Question: I am trying to plot some data correctly using Morris Charts.
The data & chart look like this: <URL>

The data coming back seems to be correct, however it looks like the series are not mapping correctly. Not sure why there are those undefined series..
heres the Javascript
'''
var getChartData = function() {
$.get('/dashboard/chart_data', 'json')
.done(function(data) {
alert(JSON.stringify(data))
Morris.Line({
element: 'orders_chart',
data: data,
xkey: 'purchased_at',
ykeys: 'price',
labels: ['Revenue']
});
});
'''
};
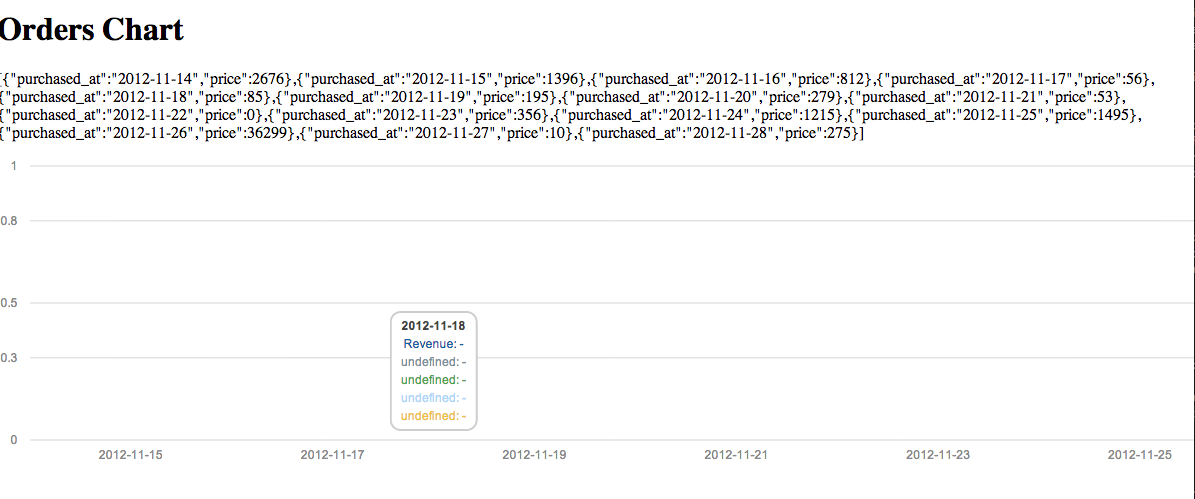
Answer: Try change the line for your coding using $.parseJSON(your_json_data);
'''
Morris.Line({
element: 'orders_chart',
data: $.parseJSON(data),
xkey: 'purchased_at',
ykeys: 'price',
labels: ['Revenue']
});
'''
i have similar problem using this chart. You just need to parse the JSON object from the callback.